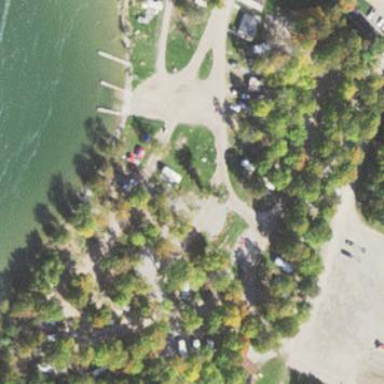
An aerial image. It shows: Campsite for tourism.